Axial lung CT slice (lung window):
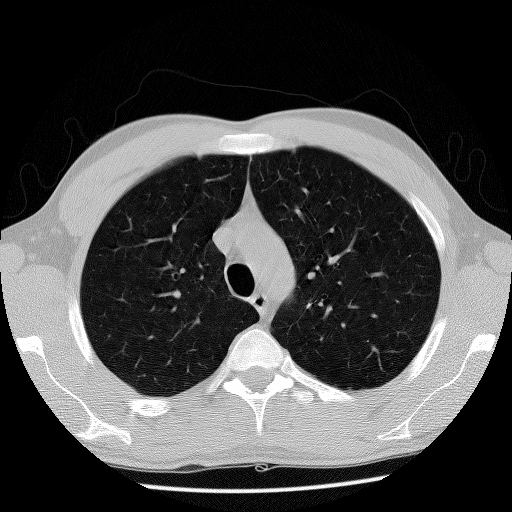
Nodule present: no